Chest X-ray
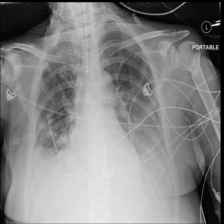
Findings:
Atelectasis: negative
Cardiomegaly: negative
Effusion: negative
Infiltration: negative
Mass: negative
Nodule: negative
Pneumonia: negative
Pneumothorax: negative
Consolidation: positive
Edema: negative
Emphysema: negative
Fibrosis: negative
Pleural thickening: negative
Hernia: negative